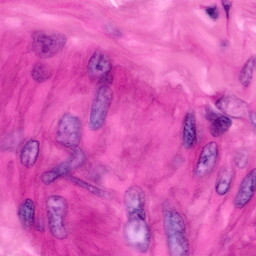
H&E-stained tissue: Pancreatic